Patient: sex M, age 46
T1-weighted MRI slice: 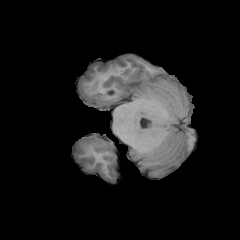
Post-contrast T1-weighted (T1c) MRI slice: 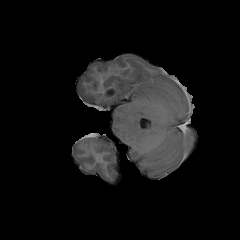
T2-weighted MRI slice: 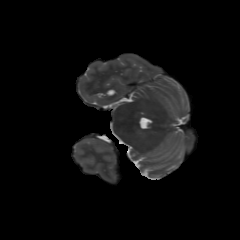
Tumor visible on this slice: yes
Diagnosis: Glioblastoma, IDH-wildtype
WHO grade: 4